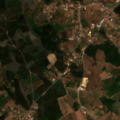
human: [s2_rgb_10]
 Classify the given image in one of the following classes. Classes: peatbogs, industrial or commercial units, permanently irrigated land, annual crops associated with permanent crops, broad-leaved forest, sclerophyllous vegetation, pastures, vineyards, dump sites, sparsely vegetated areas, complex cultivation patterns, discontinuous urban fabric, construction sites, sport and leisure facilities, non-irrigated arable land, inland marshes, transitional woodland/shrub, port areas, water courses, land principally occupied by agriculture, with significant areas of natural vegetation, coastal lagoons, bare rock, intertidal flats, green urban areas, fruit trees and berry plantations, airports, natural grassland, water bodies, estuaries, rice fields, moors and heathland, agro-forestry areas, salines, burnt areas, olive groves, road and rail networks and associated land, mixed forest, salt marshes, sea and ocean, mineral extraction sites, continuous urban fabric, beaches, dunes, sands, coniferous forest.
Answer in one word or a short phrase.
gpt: complex cultivation patterns, land principally occupied by agriculture, with significant areas of natural vegetation, broad-leaved forest, mixed forest, transitional woodland/shrub